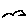
Label: bird